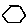
Label: hexagon